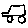
Label: car